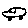
Label: car